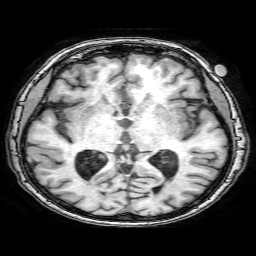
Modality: T1w
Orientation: coronal
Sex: female
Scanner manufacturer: philips
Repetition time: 0.008168 s
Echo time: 0.00374 s